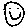
Label: smiley face